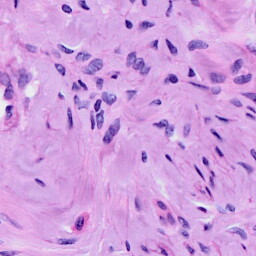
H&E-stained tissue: Cervix